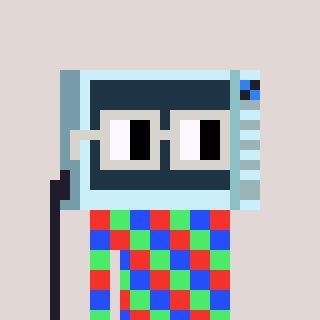
a pixel art character with square light gray glasses, a microwave-shaped head and a foggrey-colored body on a warm background